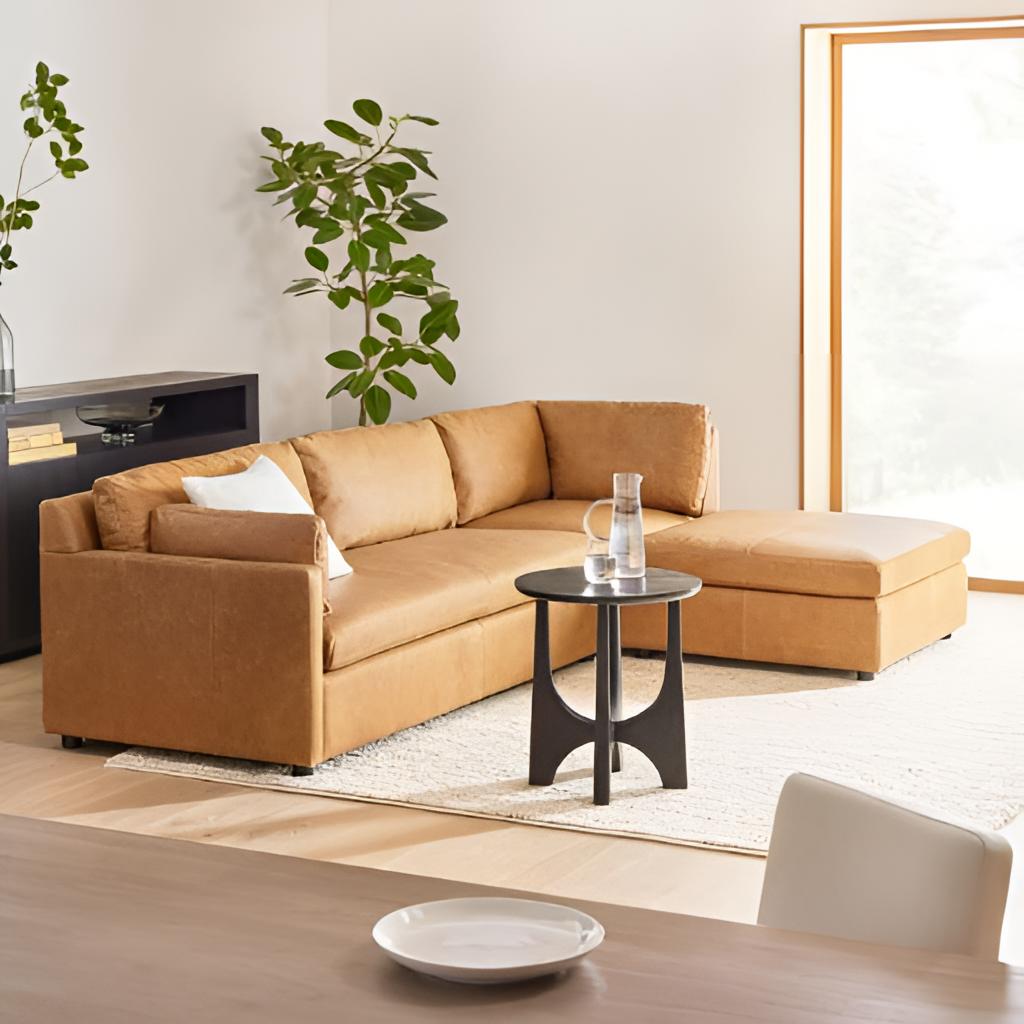
tan leather sectional sofa, living room, wood flooring, with plank pattern, contemporary, paint wallpaper, with solid pattern